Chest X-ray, AP view. Patient: 19 years old, sex F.
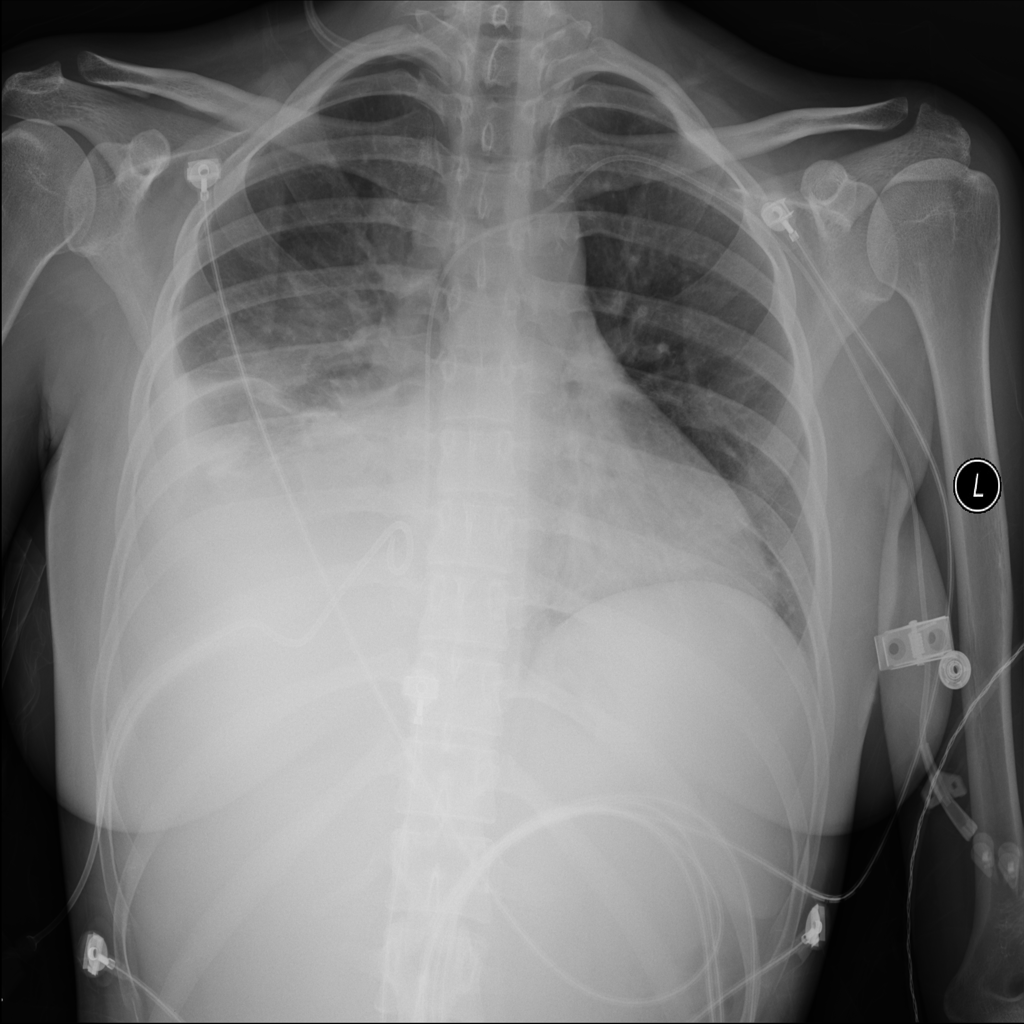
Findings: Atelectasis, Effusion, Infiltration, Pneumothorax